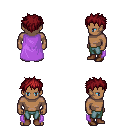
a pixel art fantasy rpg character, male body template, human, dark skin, lavender cape, teal pants, brunette bedhead hairstyle, brown shoes, four views (front, back, left, right), 2x2 character sprite sheet, small pixel art, hard edges, no anti-aliasing